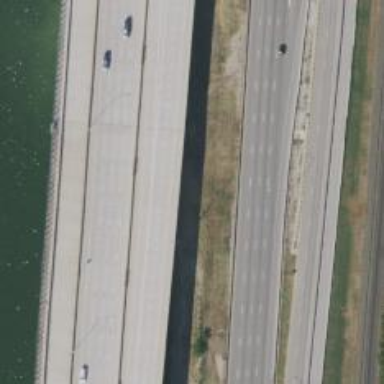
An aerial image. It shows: Motorway link.